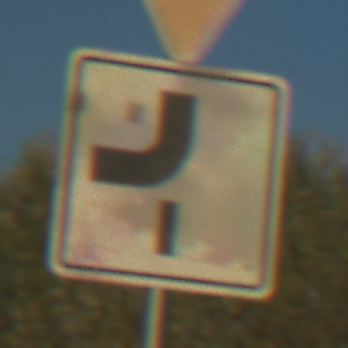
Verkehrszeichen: VerlaufVorfahrtsstrasse7
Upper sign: VorfahrtGewaehren
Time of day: SunriseSunset
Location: Outdoor (RoadRail)
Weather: Clear
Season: NotSpecified
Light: Natural